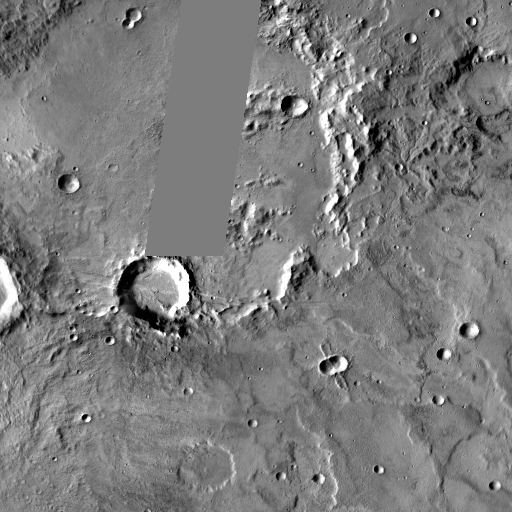
Crater classes present: Background, Other, Layered, Buried, Secondary